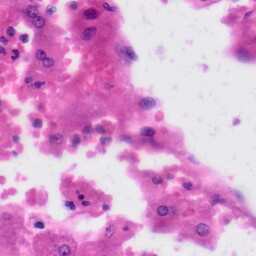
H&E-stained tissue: Liver